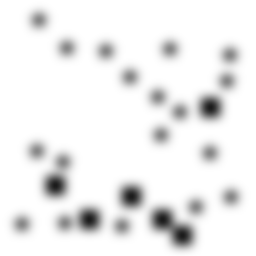
Squares: 6
Triangles: 0
Stars: 18
Total shapes: 24